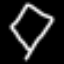
Label: diamond